Question: I found this in a webpage. What is the long thing that is growing from these ears? It is found even in the source code. How is this coded?
d( deg ?deg)d
The screenshot shown below is taken from <URL>

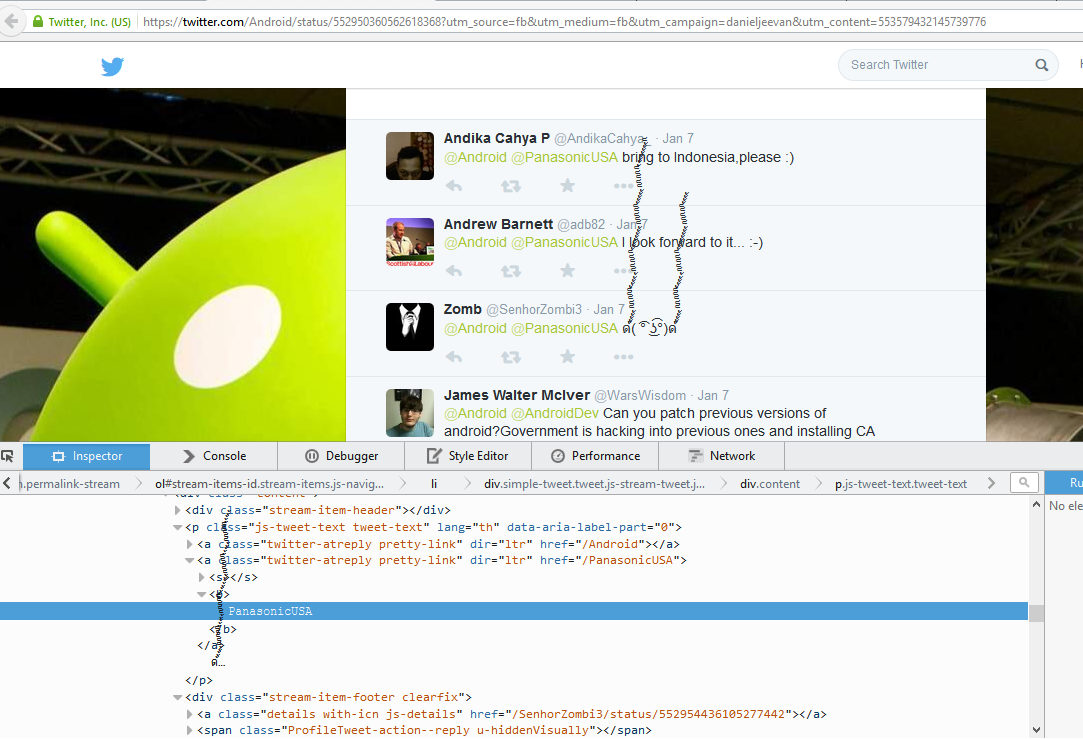
Answer: thanks to <URL>d
is
'''
%u0E14%u0E49%u0E49%u0E49%u0E49%u0E49%u0E47%u0E47%u0E47%u0E47%u0E47%u0E49%u0E49%u0E49%u0E49%u0E49%u0E47%u0E47%u0E47%u0E47%u0E47%u0E49%u0E49%u0E49%u0E49%u0E49%u0E49%u0E49%u0E49%u0E47%u0E47%u0E47%u0E47%u0E47%u0E49%u0E49%u0E49%u0E49%u0E49%u0E47%u0E47%u0E47%u0E47%u0E47%u0E49%u0E49%u0E49%u0E49%u0E49%u0E49%u0E49%u0E49%u0E47%u0E47%u0E47%u0E47%u0E47%u0E49%u0E49%u0E49%u0E49%u0E49%u0E47%u0E47%u0E47%u0E47%u0E47%u0E49%u0E49%28%20%u0361%B0%20%u035C%u0296%u0361%B0%29%u0E14%u0E49%u0E49%u0E49%u0E49%u0E49%u0E47%u0E47%u0E47%u0E47%u0E47%u0E49%u0E49%u0E49%u0E49%u0E49%u0E47%u0E47%u0E47%u0E47%u0E47%u0E49%u0E49%u0E49%u0E49%u0E49%u0E49%u0E49%u0E49%u0E47%u0E47%u0E47%u0E47%u0E47%u0E49%u0E49%u0E49%u0E49
'''